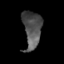
Tissue: skin
Cell type: Epithelial cells
Senescence score: 0.2626
Nuclear area (px): 667
Mean DAPI intensity: 81.069